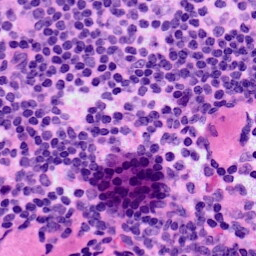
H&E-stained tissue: LymphNode